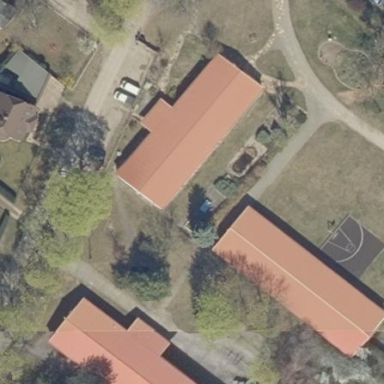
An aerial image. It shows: School building with gabled roof.